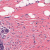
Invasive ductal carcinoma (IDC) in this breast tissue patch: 0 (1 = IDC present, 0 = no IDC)